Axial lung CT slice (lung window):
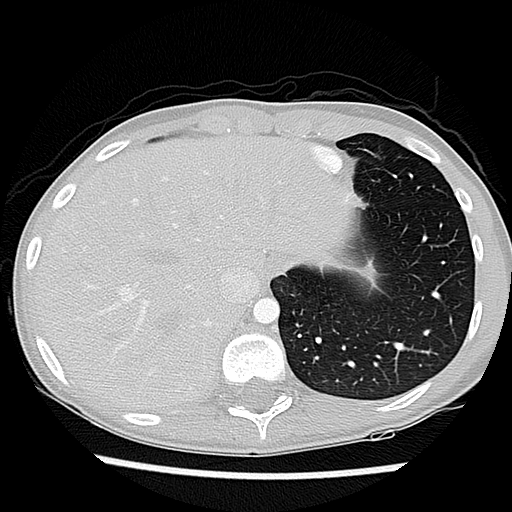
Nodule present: no